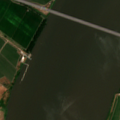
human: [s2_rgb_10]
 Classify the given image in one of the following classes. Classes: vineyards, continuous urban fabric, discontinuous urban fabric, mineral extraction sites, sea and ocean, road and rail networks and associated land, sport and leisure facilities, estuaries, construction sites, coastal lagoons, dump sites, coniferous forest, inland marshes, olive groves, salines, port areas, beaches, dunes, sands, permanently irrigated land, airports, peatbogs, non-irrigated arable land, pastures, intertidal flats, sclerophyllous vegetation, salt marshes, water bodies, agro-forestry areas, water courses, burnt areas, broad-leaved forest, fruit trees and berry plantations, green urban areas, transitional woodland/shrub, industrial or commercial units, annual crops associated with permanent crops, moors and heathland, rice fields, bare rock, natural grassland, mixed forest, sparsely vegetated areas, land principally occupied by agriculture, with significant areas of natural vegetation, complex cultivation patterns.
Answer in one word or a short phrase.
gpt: permanently irrigated land, rice fields, water courses